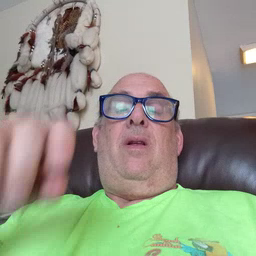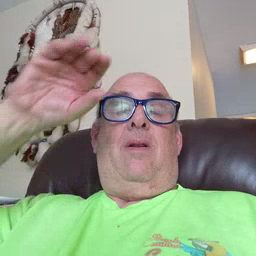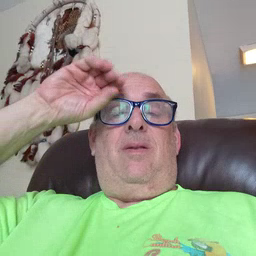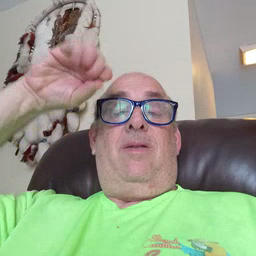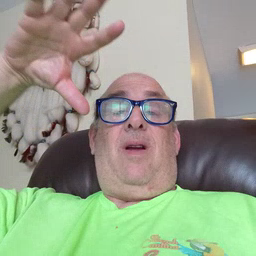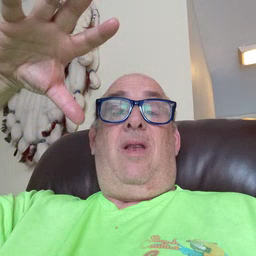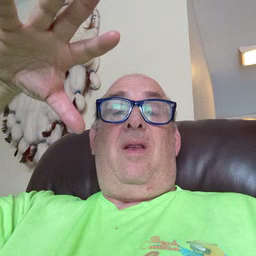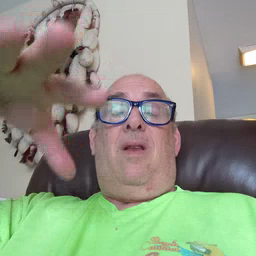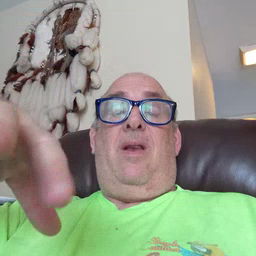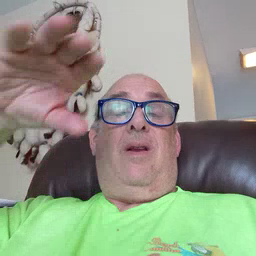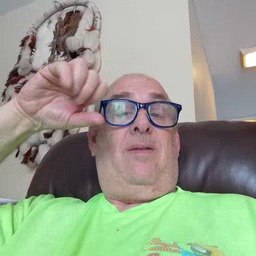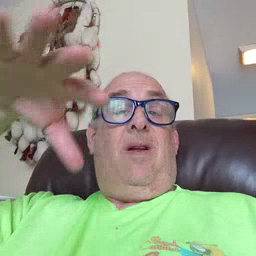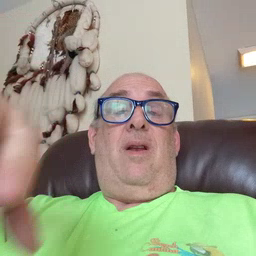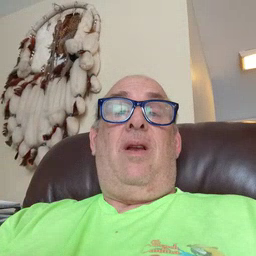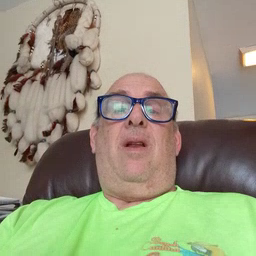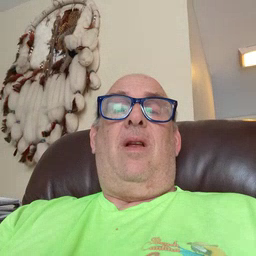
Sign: sun